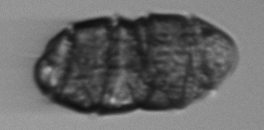
Label: Margalefidinium